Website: macys
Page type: customer-info-address
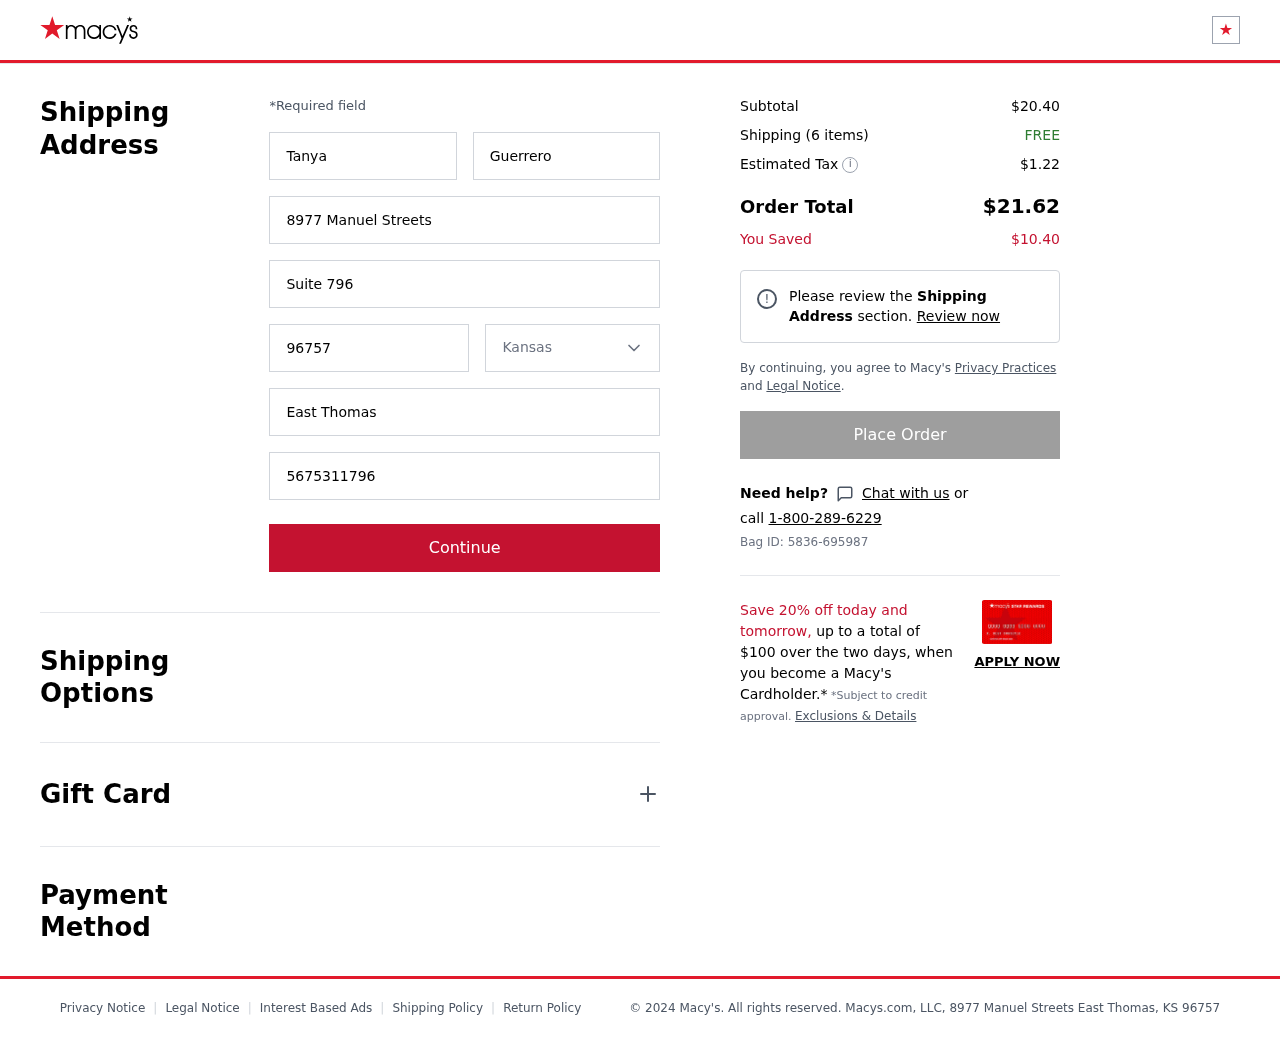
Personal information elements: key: PII_CITY
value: East Thomas
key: PII_FIRSTNAME
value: Tanya
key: PII_LASTNAME
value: Guerrero
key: PII_PHONE
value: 5675311796
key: PII_POSTCODE
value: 96757
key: PII_STATE
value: Kansas
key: PII_STREET
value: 8977 Manuel Streets
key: PII_STREET2
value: Suite 796
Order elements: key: ORDER_SUBTOTAL
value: $20.40
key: ORDER_NUM_ITEMS
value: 6
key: ORDER_SHIPPING_COST
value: FREE
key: ORDER_TAX
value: $1.22
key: ORDER_TOTAL
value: $21.62
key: ORDER_SAVINGS
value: $10.40
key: ORDER_BAG_ID
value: Bag ID: 5836-695987